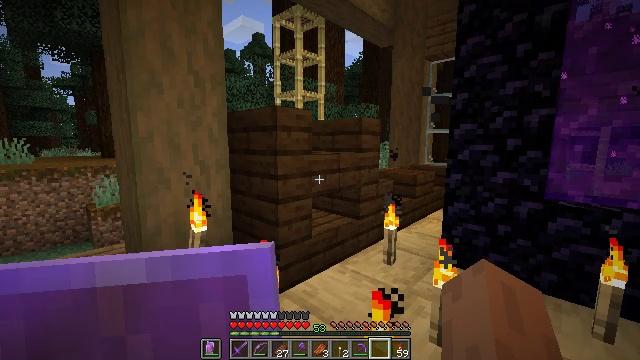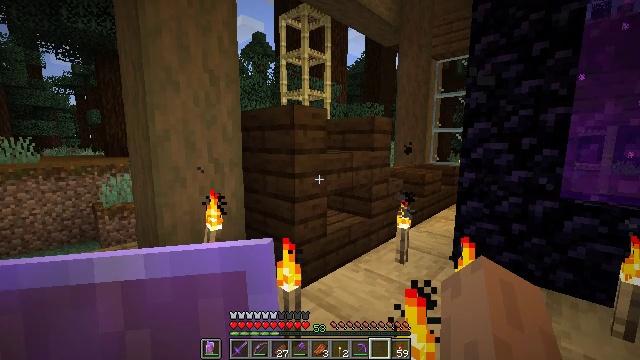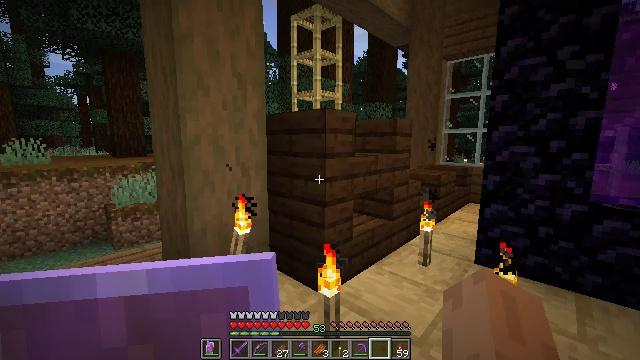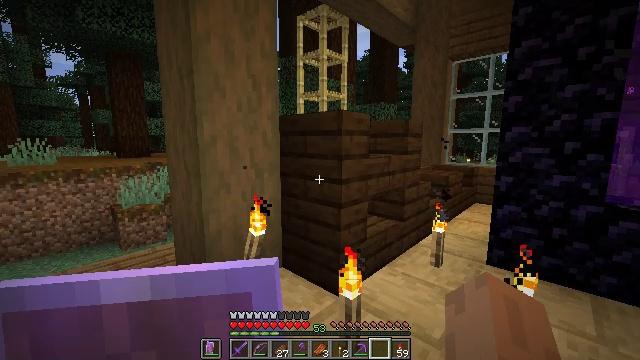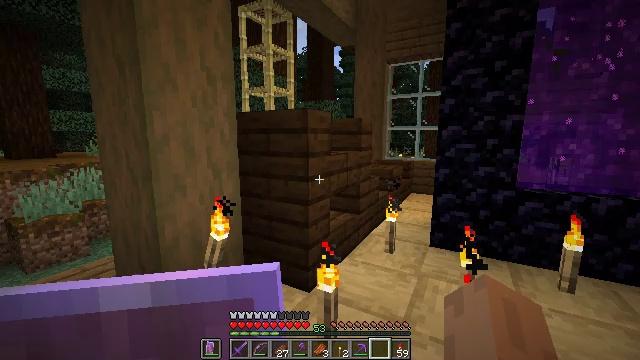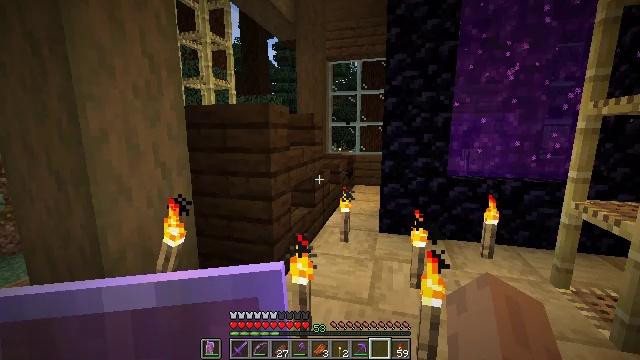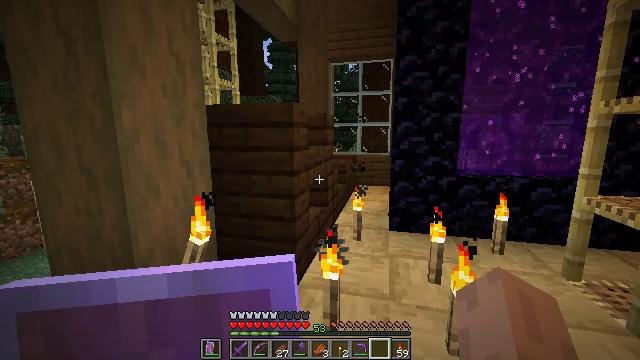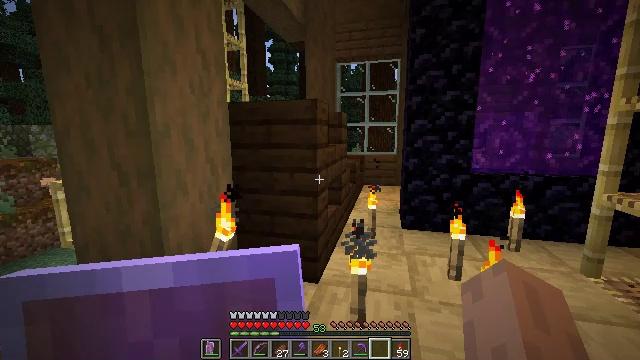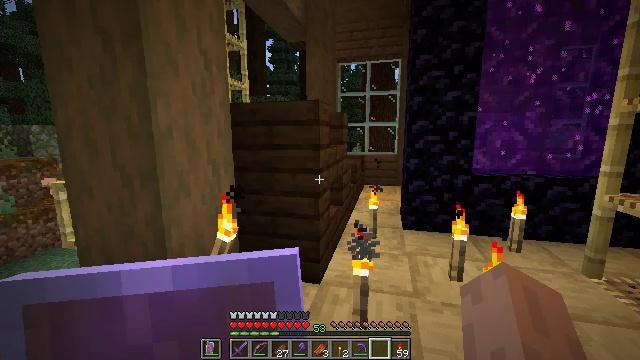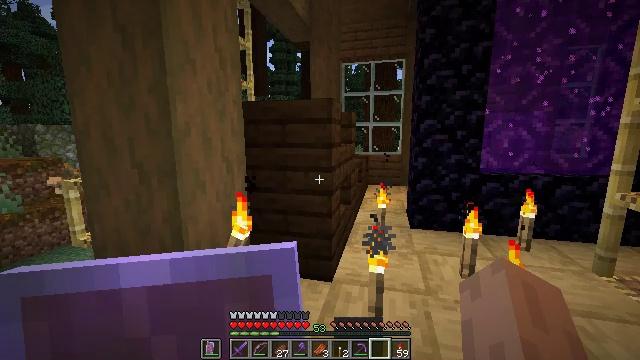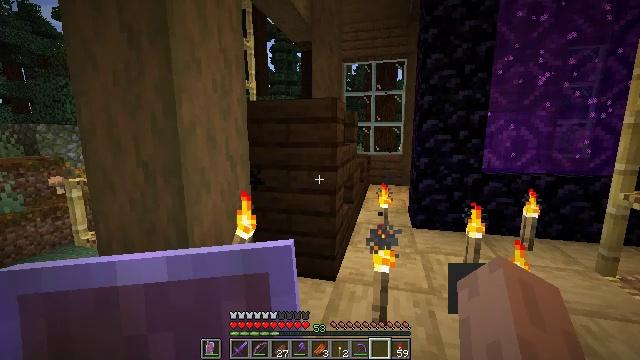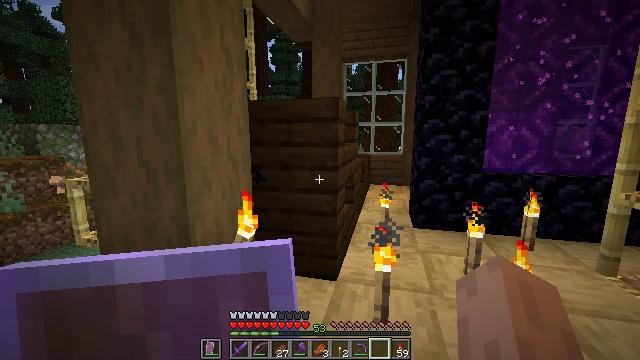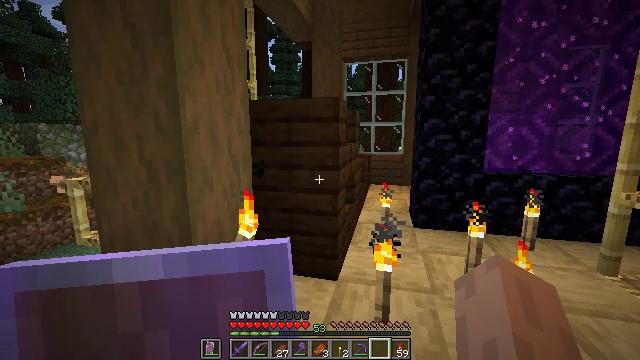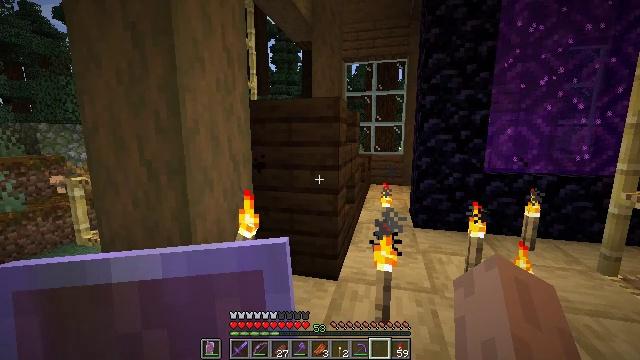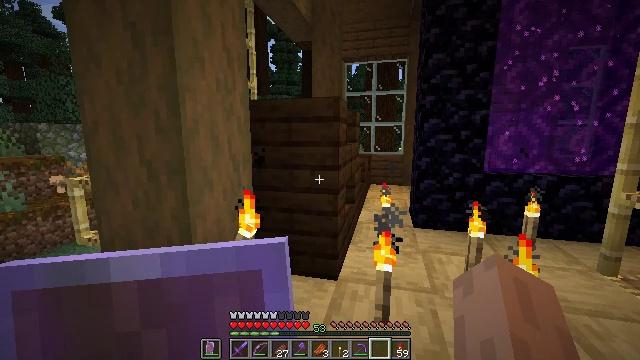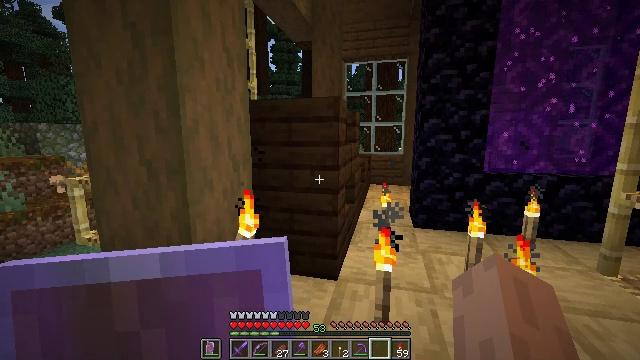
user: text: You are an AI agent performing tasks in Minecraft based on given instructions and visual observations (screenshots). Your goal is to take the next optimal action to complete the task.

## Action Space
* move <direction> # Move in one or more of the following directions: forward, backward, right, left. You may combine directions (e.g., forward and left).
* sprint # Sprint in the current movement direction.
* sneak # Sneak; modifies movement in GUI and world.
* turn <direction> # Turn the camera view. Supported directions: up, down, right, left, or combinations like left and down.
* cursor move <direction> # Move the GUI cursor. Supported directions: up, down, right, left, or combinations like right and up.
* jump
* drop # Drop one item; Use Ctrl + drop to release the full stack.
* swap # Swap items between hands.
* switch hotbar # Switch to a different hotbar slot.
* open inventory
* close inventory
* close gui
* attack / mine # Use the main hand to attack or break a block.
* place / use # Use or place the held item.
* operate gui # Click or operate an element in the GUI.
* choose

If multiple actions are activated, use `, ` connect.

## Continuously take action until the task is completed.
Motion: motion action
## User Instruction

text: Harvest the dark oak stairs for reuse.
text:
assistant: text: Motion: move left
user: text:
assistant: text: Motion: move left
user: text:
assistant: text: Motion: move left
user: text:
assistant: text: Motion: move left, turn right
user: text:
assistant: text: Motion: move left, turn right and down
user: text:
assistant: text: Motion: move left, turn right
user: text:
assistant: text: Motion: move left
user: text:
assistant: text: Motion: no_op
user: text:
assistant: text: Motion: no_op
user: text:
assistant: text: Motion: no_op
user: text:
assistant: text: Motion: no_op
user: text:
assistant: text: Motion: no_op
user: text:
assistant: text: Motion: no_op
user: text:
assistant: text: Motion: no_op
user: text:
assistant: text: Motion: no_op
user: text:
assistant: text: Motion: no_op
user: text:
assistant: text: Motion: no_op
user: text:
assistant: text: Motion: turn left
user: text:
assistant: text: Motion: move forward
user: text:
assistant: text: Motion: move forward
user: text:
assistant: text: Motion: move forward
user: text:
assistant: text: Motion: move forward
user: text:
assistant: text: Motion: move forward
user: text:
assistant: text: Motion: move forward
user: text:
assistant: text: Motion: move forward
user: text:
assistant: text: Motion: move forward
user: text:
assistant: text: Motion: no_op
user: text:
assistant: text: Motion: no_op
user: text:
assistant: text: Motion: no_op
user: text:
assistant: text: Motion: no_op